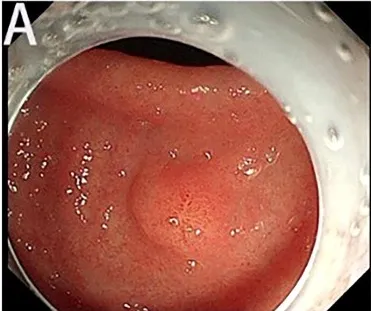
Endoscopic and endoscopic ultrasound findings and ESE images. (A) The upper gastrointestinal endoscopy shows a submucosal protrusion at the lesser curvature of gastric antrum. The tumor surface is covered by normal gastric mucosa.
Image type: endoscopy (gi_endoscopy)